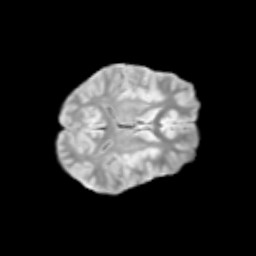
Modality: T2w
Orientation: axial
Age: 12
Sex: male
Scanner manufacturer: siemens
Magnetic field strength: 3 T
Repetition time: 3.8 s
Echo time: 0.07 s